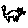
Label: cat